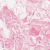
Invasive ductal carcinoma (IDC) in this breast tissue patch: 0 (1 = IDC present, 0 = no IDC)